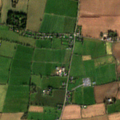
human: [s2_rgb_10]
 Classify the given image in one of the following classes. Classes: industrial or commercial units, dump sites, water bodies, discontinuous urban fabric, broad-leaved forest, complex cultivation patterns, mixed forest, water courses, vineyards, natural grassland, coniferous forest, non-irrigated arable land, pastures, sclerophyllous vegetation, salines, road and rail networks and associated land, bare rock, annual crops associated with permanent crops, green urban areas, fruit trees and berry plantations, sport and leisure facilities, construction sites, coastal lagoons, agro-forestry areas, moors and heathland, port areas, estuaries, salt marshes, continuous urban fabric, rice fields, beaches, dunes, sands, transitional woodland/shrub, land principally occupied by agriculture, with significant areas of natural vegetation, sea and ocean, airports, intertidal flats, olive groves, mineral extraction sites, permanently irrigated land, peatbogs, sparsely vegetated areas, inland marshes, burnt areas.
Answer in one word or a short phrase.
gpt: non-irrigated arable land, pastures